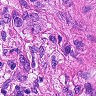
Metastatic tissue present: yes